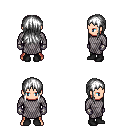
a pixel art fantasy rpg character, male body template, human, light skin, chain mail, teal pants, white unkempt hairstyle, metal gloves, black shoes, four views (front, back, left, right), 2x2 character sprite sheet, small pixel art, hard edges, no anti-aliasing